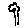
Label: flower